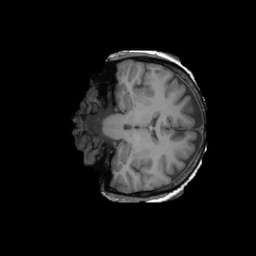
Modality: T1w
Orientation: coronal
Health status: ill
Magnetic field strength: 3 T